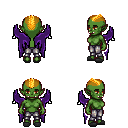
a pixel art fantasy rpg character, female body template, orc, green skin, purple wings, metal pants, light blonde short mohawk hairstyle, gray slippers, four views (front, back, left, right), 2x2 character sprite sheet, small pixel art, hard edges, no anti-aliasing